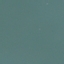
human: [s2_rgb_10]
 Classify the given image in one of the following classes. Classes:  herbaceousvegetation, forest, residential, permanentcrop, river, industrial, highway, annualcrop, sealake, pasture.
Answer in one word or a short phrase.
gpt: SeaLake